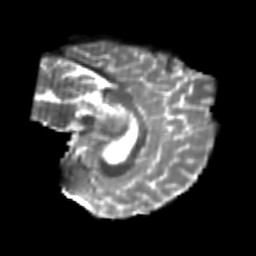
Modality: T2w
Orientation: sagittal
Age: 24
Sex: male
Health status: healthy
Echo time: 0.074 s